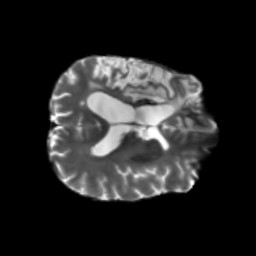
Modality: T2w
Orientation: axial
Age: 56
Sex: male
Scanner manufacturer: siemens
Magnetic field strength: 3 T
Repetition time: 5.25 s
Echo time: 0.08 s